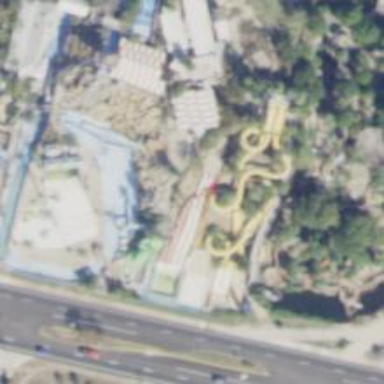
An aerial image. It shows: Water slide attraction.